Field crop: maize
Growth stage: 1
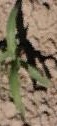
Species: maize